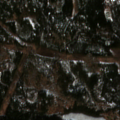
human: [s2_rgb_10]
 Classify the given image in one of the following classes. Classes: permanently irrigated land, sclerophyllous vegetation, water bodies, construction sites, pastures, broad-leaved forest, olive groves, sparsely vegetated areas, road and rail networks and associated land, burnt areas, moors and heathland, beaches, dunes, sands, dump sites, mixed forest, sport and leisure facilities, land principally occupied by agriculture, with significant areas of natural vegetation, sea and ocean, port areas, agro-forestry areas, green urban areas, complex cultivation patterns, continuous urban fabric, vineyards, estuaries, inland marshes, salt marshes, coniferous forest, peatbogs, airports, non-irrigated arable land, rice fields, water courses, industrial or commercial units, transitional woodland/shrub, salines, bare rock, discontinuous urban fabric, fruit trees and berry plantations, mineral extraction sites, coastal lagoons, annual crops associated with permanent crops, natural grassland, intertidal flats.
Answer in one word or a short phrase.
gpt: coniferous forest, mixed forest, transitional woodland/shrub